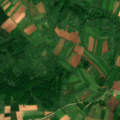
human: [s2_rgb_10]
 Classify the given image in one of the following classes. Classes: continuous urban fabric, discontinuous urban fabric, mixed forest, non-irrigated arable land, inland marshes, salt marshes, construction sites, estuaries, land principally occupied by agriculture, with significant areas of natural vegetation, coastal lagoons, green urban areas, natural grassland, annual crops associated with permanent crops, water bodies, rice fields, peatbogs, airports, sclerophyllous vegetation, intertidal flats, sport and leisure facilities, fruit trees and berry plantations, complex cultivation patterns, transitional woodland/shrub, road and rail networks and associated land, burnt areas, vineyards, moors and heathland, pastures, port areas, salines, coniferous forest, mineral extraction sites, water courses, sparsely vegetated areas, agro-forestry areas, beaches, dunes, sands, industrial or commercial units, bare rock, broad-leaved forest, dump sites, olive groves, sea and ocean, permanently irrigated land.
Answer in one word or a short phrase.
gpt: non-irrigated arable land, complex cultivation patterns, land principally occupied by agriculture, with significant areas of natural vegetation, broad-leaved forest